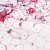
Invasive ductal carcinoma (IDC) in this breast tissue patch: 0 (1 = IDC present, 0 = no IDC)